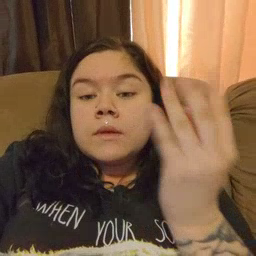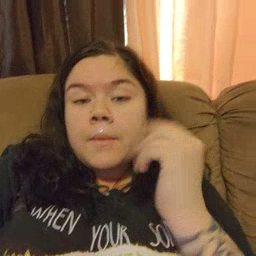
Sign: lamp